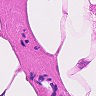
Metastatic tissue present: no